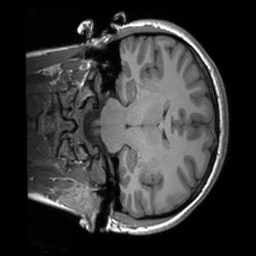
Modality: T1w
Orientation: coronal
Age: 22
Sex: female
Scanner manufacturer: siemens
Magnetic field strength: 3 T
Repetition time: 1.9 s
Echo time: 0.00226 s